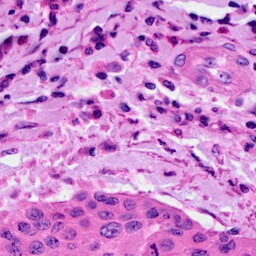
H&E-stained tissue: Cervix